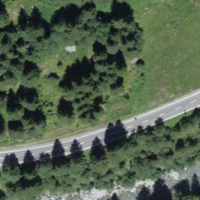
EUNIS habitat code: 43
Species observed at this site:
Fabriciana niobe